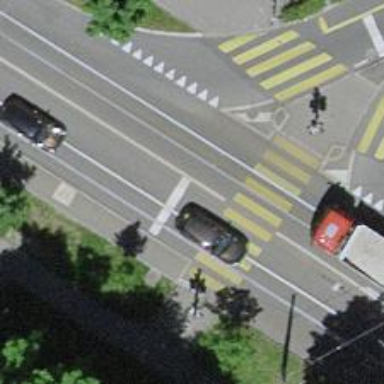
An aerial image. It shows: Road with traffic signals.